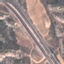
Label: Highway